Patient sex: M
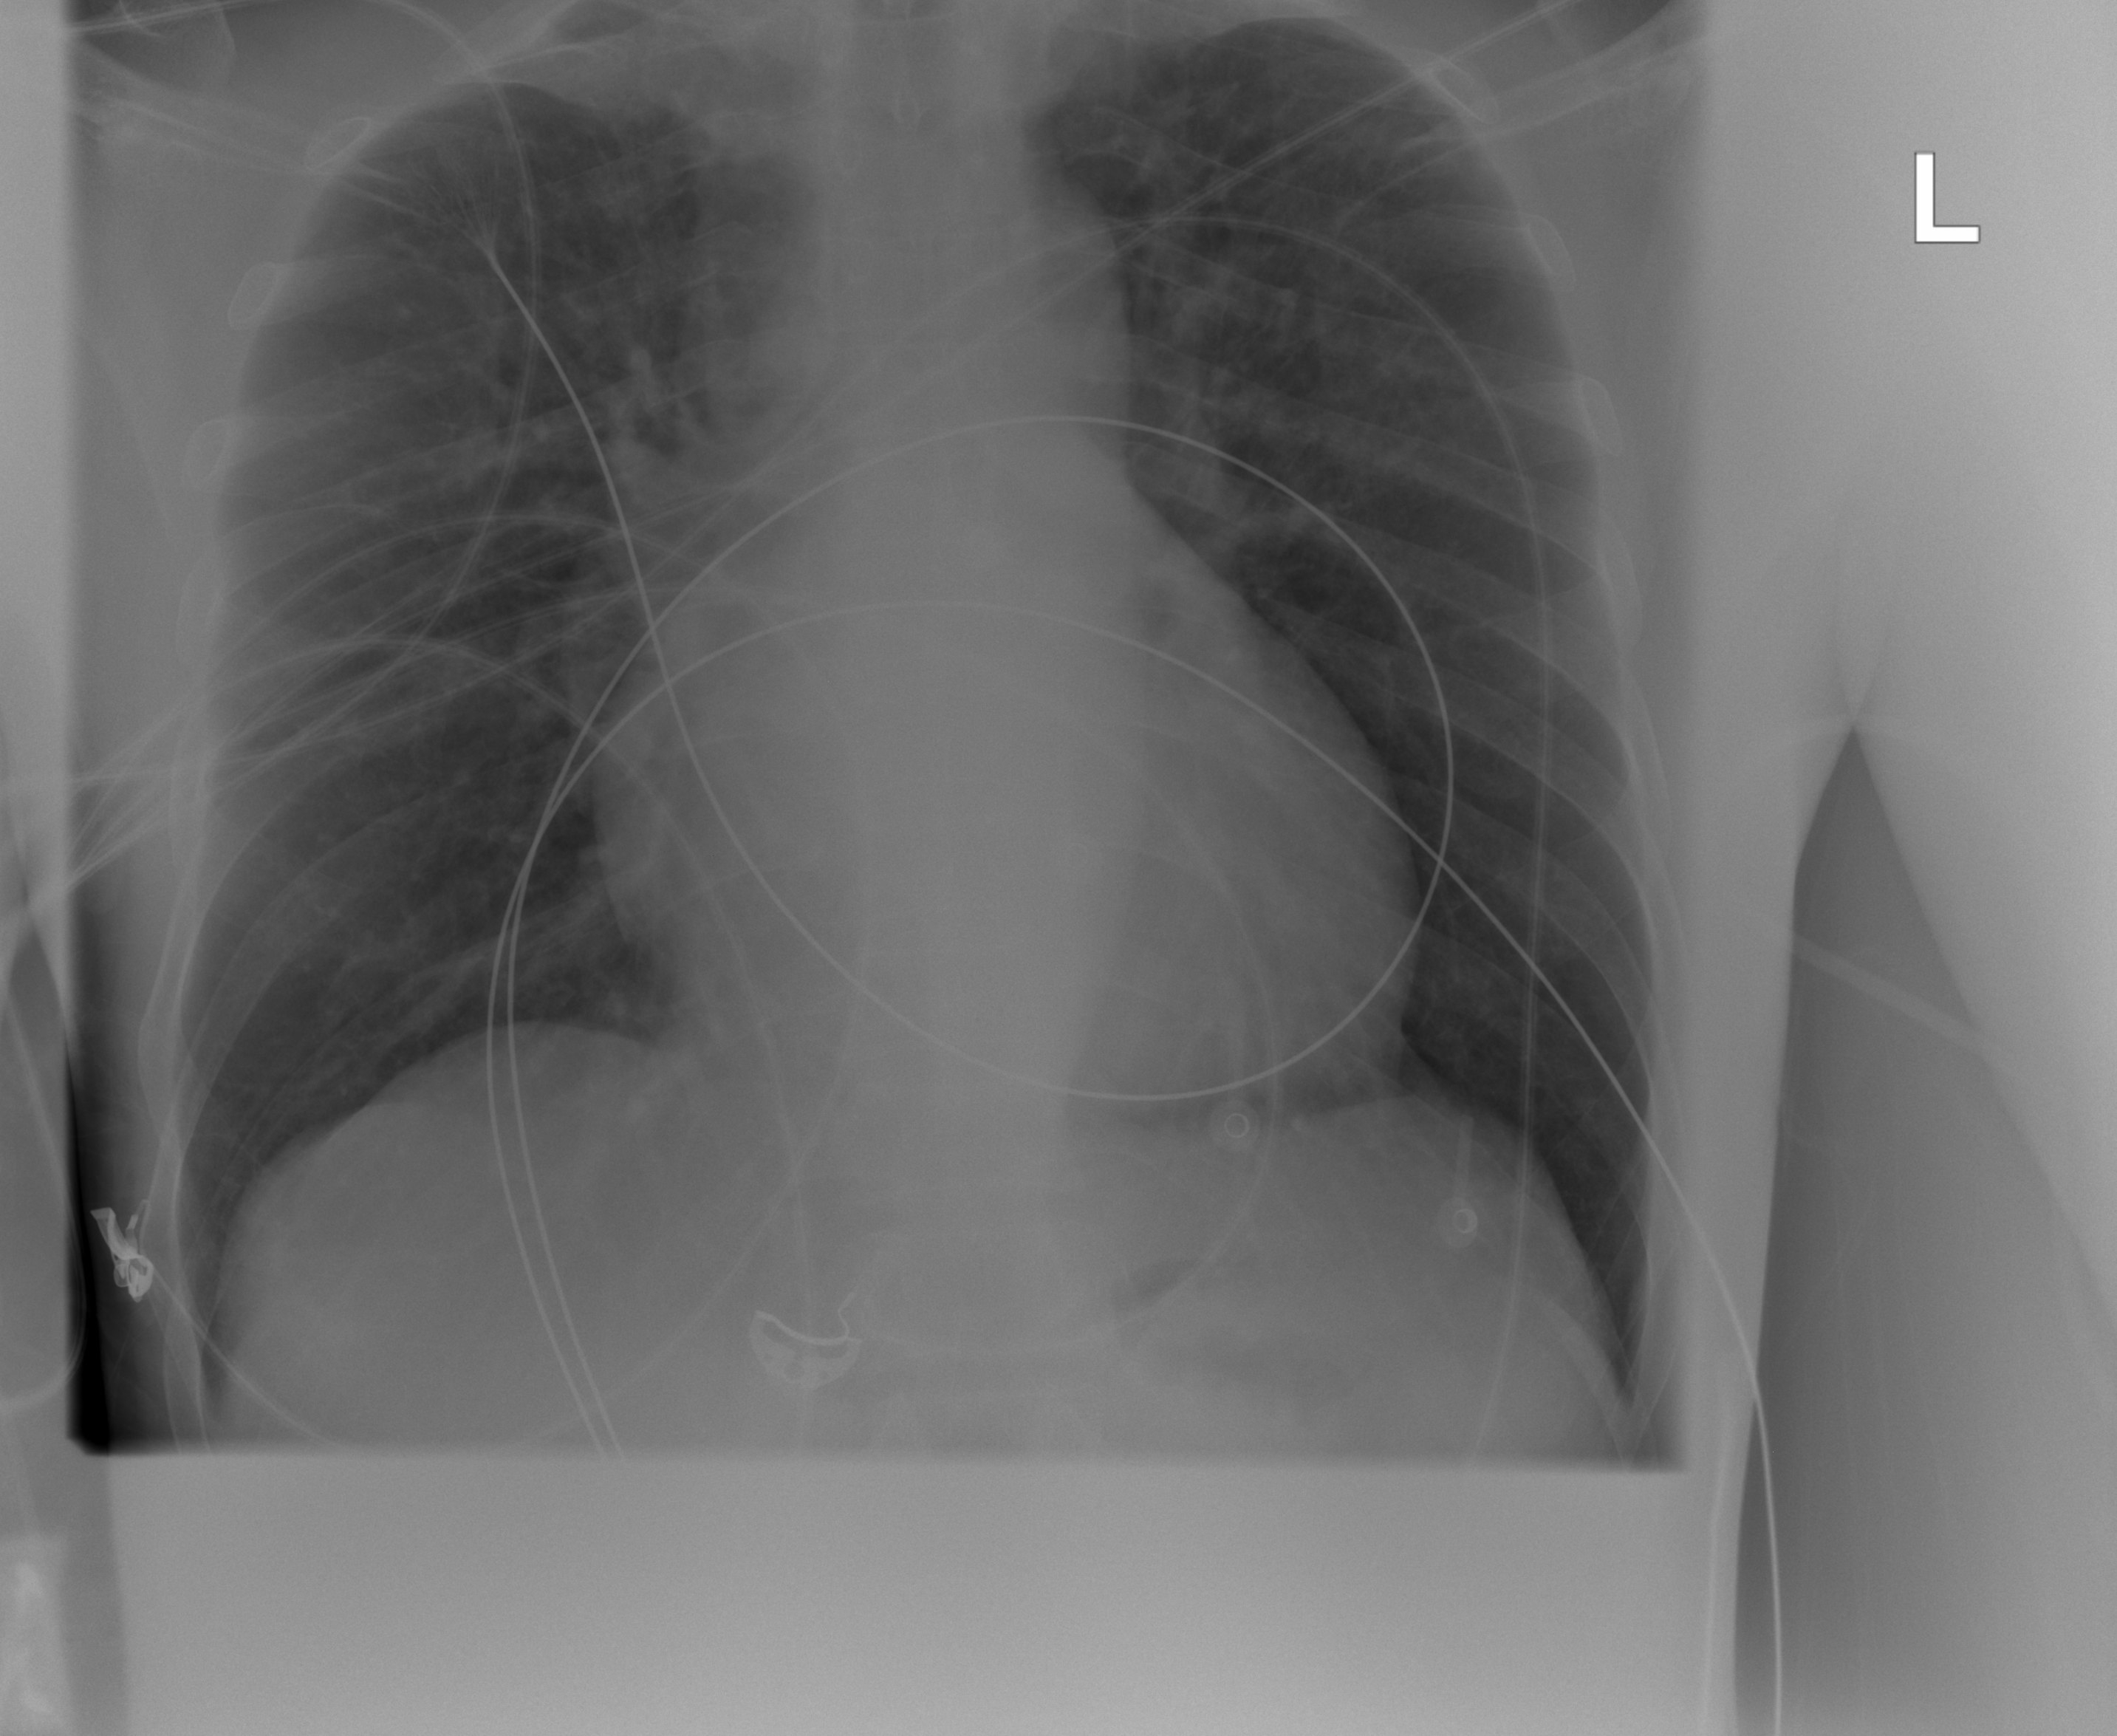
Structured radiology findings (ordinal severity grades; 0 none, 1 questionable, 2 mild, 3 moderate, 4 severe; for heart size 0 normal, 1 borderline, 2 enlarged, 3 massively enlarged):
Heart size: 2
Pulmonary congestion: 1
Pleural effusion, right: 0
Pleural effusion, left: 0
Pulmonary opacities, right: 0
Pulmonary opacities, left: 0
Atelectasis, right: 0
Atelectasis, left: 0